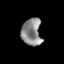
Tissue: prostate
Cell type: T cells
Senescence score: 0.3505
Nuclear area (px): 526
Mean DAPI intensity: 138.597